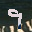
Label: 9